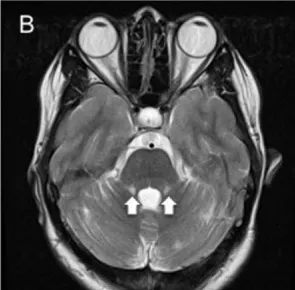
(B) Coronal T2-weighted magnetic resonance image showing bilateral atrophy of the anterior cerebellum, including the nodulus and uvula, and superior cerebellar peduncles with associated high signal (gliotic) change.
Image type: radiology (mri)